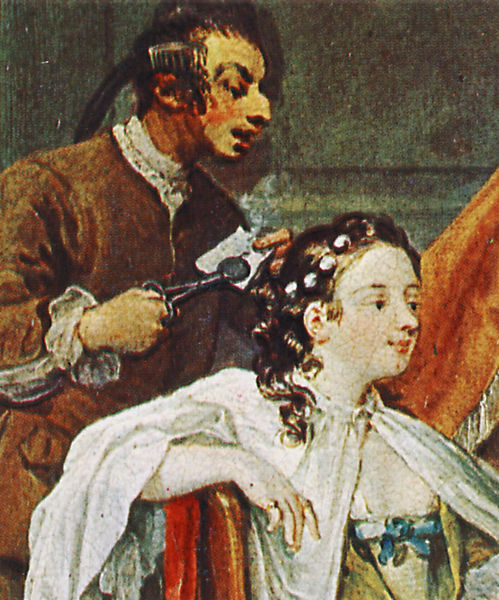
Titel: Die Hochzeit nach der Mode: Der Morgenempfang der Gräfin
Künstler: William Hogarth
Institution: London, National Gallery
Schlagwörter: blau, feuer, gemälde, hand, haut, kopf, mann, umhang, weiß, grün, sitzen, ausschnitt, braun, frau, frisur, haar, kleid, mund, nase, stuhl, dame, rot, tuch, beige, schleife, jacke, wand, augen, bluse, kragen, ärmel, herr, hände, vorhang, auge, haare, kostüm, mantel, locke, locken, ohren, lehne, hitze, kamm, haarband, detail, metall, ring, eisen, schere, ringe, uniform, frisieren, läuse, barbier, friseur, gragen, lockenwickler, brennschere, grünm, lehne#, kammm, barbiert, nastuch